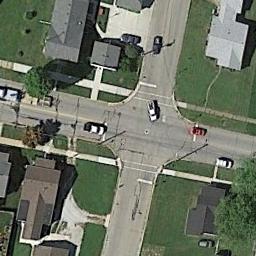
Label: intersection